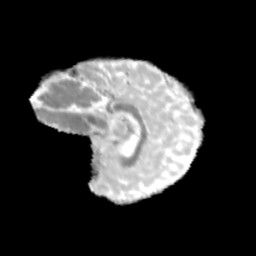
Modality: MD
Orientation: sagittal
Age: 9
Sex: male
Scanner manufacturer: siemens
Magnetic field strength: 3 T
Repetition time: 3.8 s
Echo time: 0.07 s